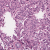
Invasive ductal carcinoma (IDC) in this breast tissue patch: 1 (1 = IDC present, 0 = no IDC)